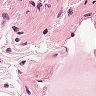
Metastatic tissue present: no